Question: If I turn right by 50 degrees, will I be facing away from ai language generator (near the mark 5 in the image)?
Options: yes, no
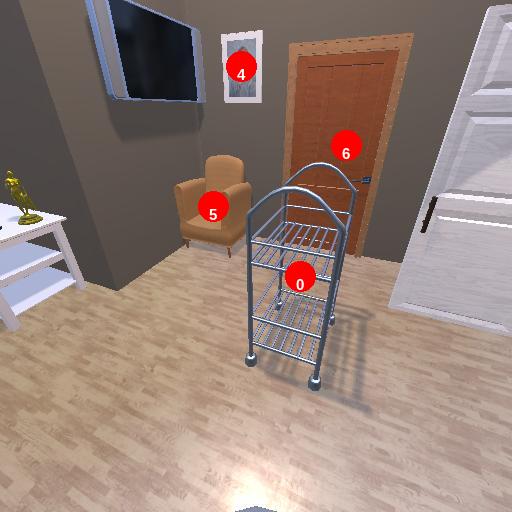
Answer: yes